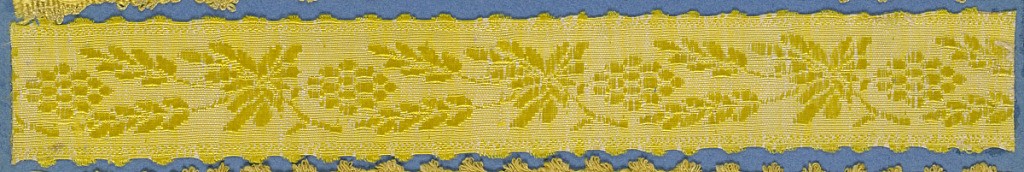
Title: Trimming
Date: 19th century
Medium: silk Technique: woven
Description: Yellow trimming fragment in a design of a grape vine with leaves and fruit.